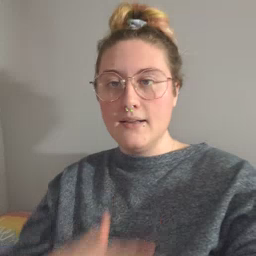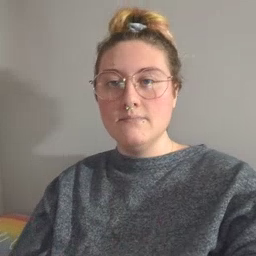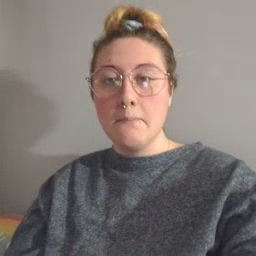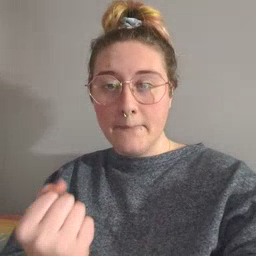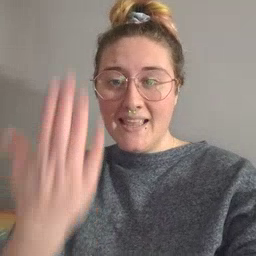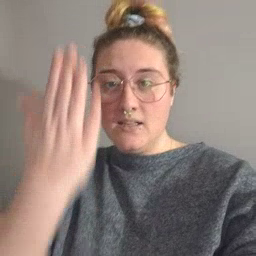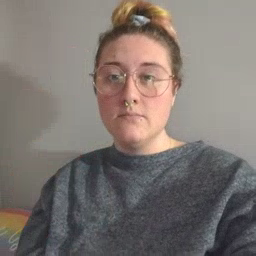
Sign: mitten